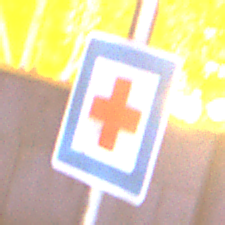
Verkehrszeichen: ErsteHilfe
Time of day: Night
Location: Outdoor (Urban)
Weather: PartlyCloudy
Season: NotSpecified
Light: Natural